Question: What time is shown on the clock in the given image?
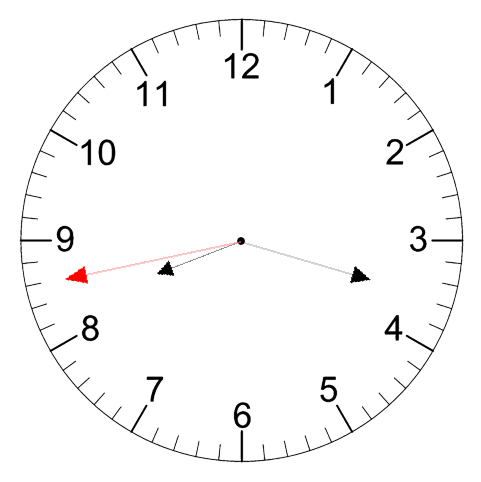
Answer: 08:17:43